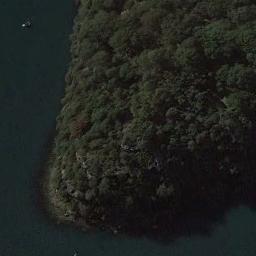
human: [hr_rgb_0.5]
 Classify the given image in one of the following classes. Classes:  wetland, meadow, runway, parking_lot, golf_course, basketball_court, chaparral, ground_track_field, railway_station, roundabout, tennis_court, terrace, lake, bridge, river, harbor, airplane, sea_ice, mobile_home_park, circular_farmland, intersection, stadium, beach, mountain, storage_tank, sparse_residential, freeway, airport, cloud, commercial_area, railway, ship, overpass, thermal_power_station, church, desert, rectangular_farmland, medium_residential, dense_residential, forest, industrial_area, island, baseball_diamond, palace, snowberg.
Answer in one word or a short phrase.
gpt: forest